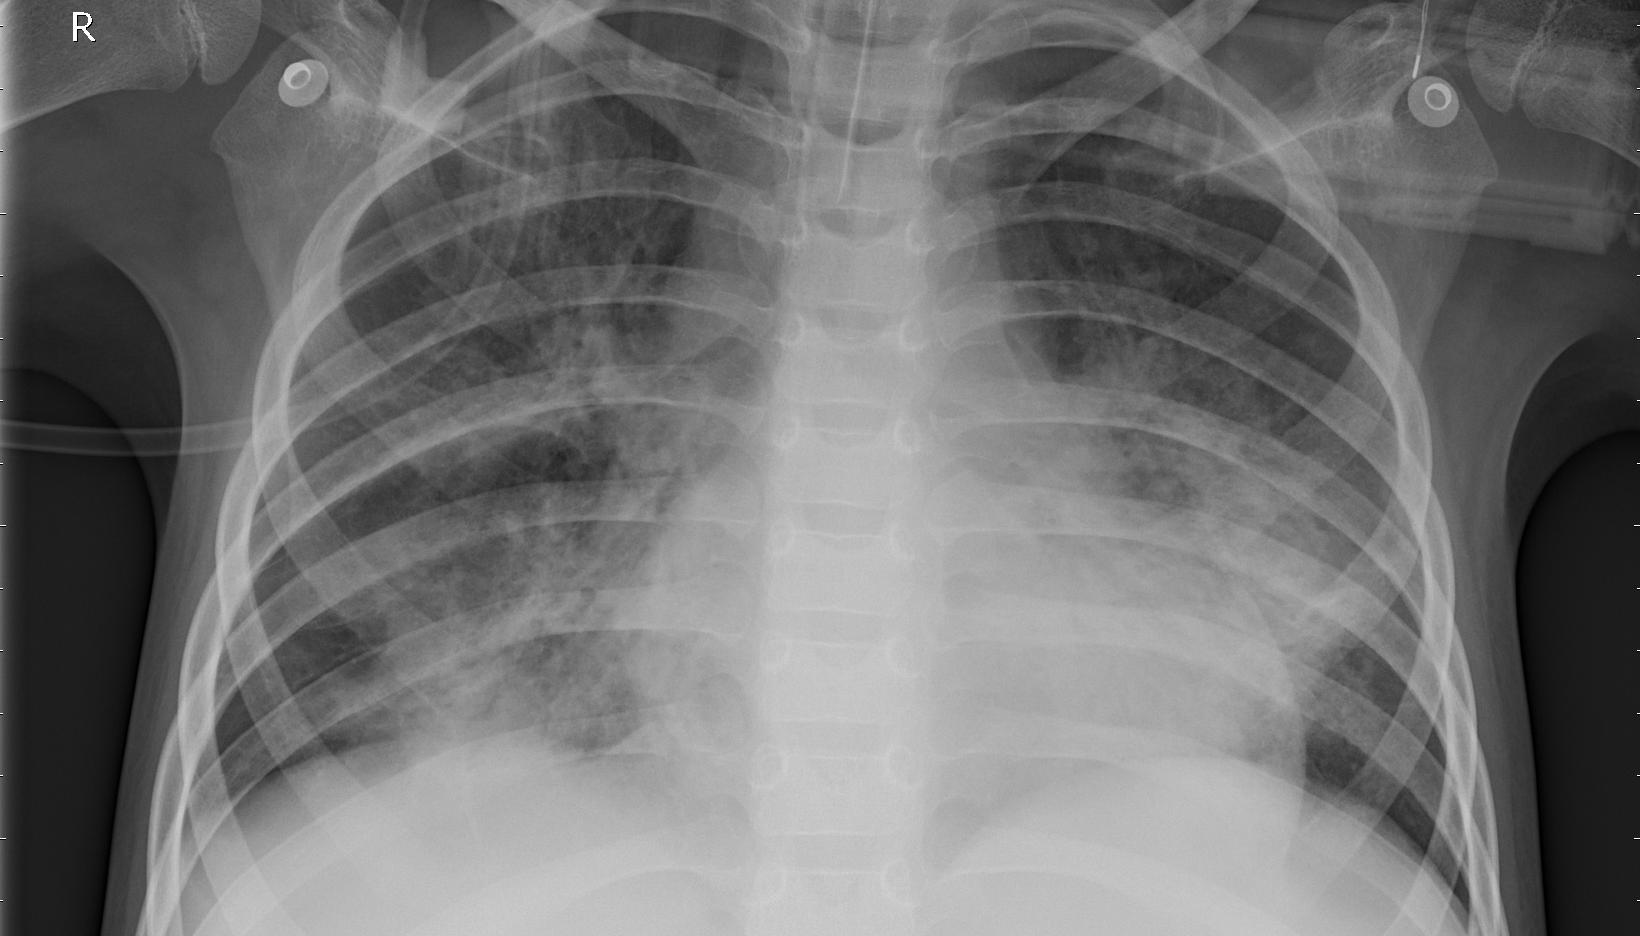
Diagnosis: PNEUMONIA